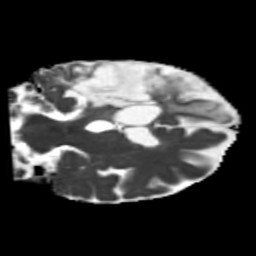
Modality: MD
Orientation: coronal
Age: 63
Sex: female
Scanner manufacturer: siemens
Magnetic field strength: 3 T
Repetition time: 5.25 s
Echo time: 0.08 s